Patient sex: M
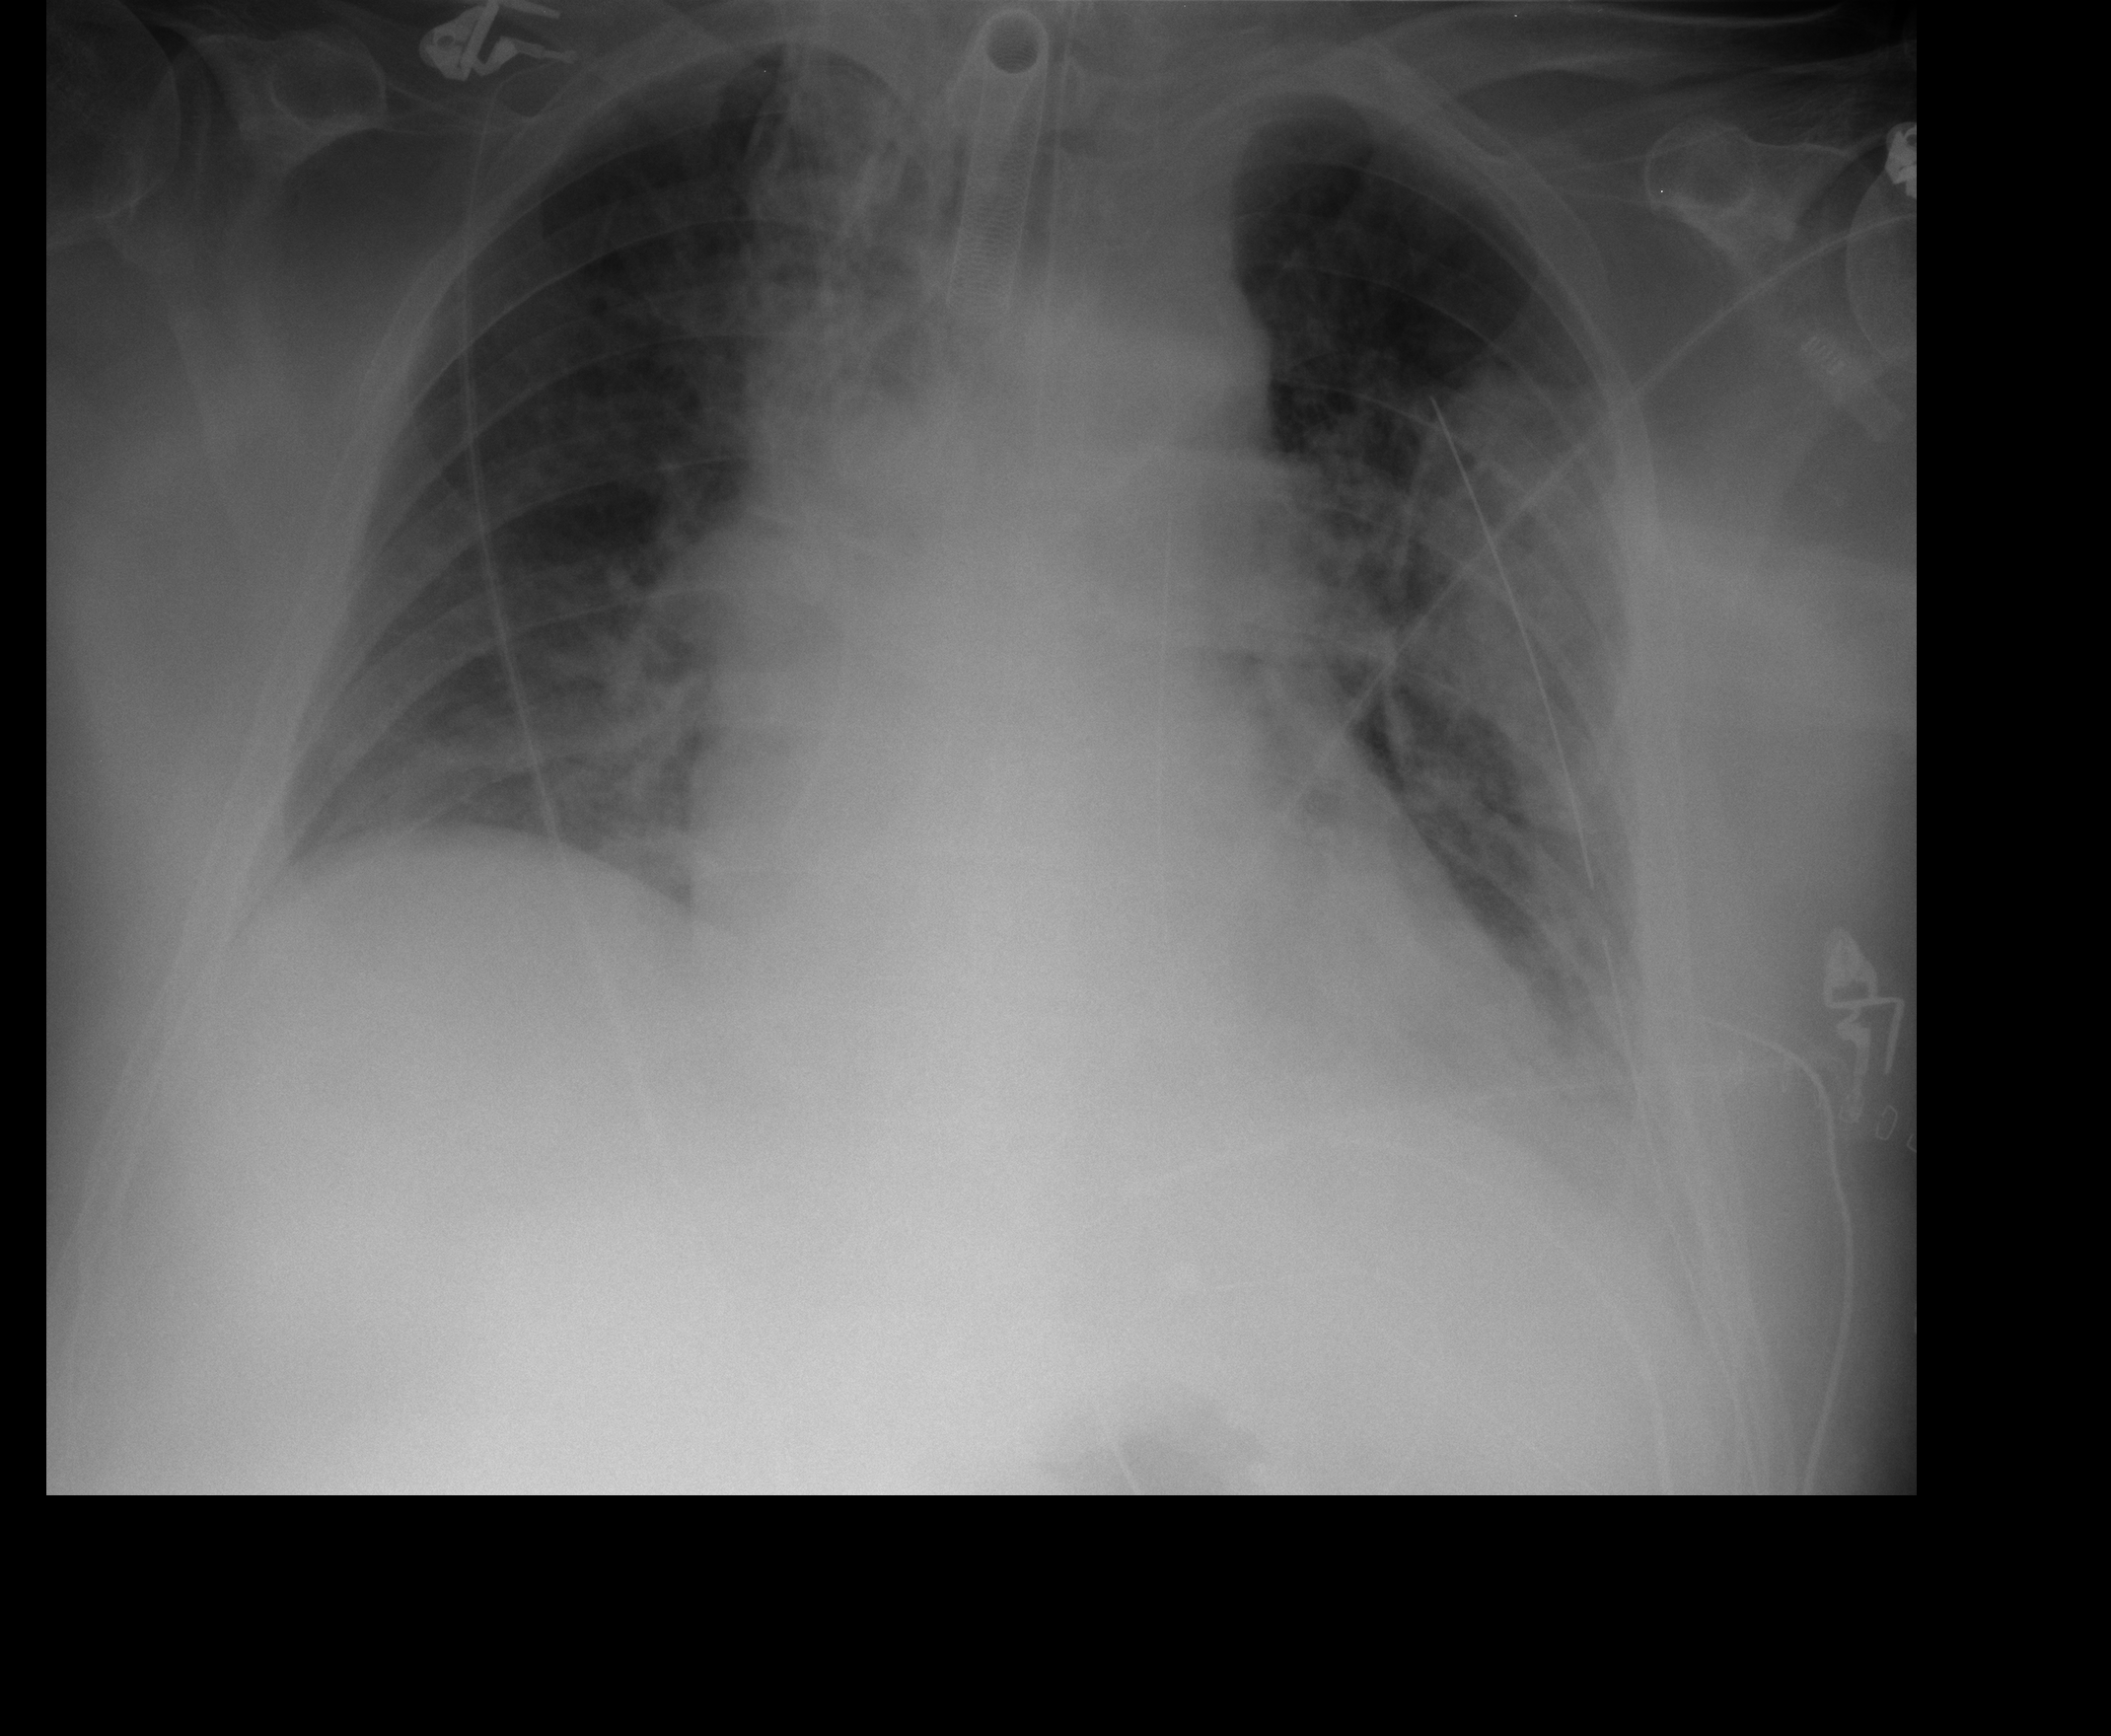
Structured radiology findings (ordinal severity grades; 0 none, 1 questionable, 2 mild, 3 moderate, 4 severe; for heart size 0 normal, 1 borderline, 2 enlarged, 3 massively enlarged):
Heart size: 2
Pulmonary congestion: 2
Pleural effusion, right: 2
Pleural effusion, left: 2
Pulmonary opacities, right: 1
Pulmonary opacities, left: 2
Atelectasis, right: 2
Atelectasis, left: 2